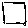
Label: square